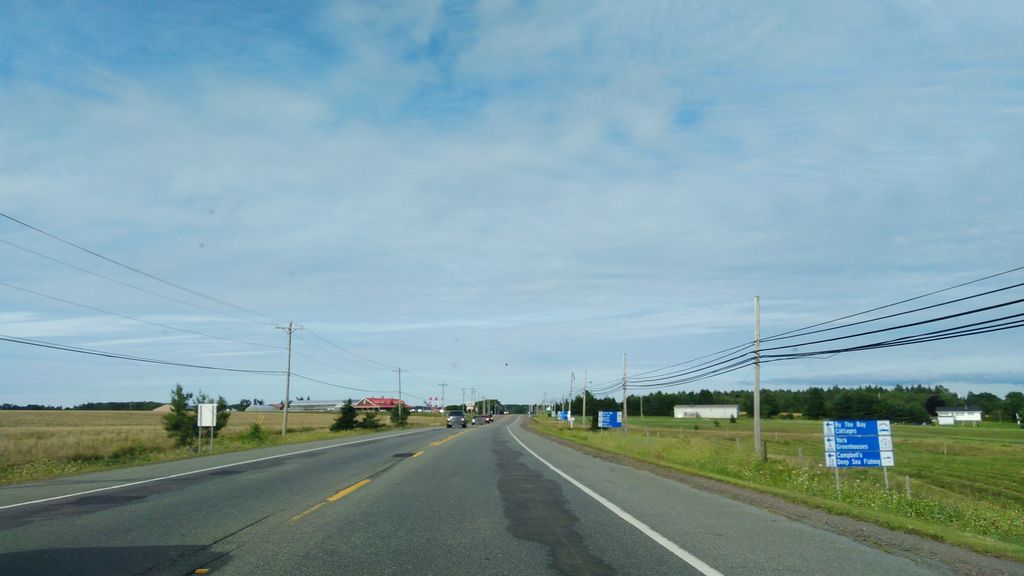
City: charlottetown